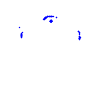
Particle: proton